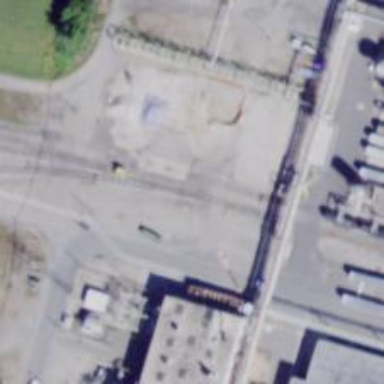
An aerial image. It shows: Railway siding for service.